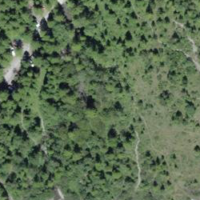
EUNIS habitat code: 41
Species observed at this site:
Prunella vulgaris
Pyrgus malvoides
Cupido minimus
Gymnadenia conopsea